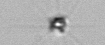
Label: Calciopappus